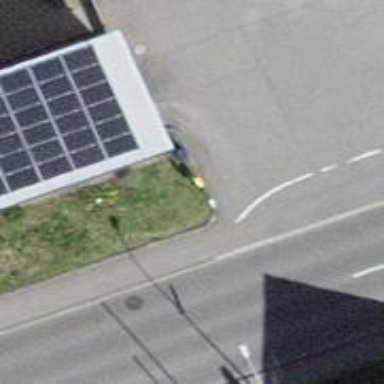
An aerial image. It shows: Post box is visible.